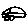
Label: car